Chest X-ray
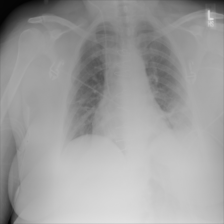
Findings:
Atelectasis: positive
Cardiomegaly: negative
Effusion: negative
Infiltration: negative
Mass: negative
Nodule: negative
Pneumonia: negative
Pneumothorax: negative
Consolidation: negative
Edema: negative
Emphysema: negative
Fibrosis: negative
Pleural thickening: negative
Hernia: negative